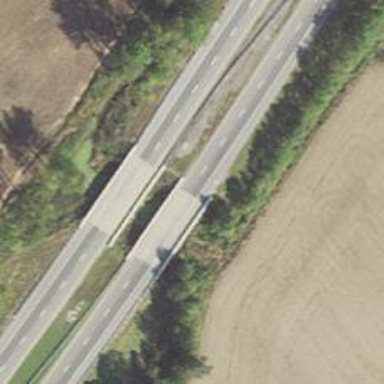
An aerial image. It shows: Bridge over motorway.